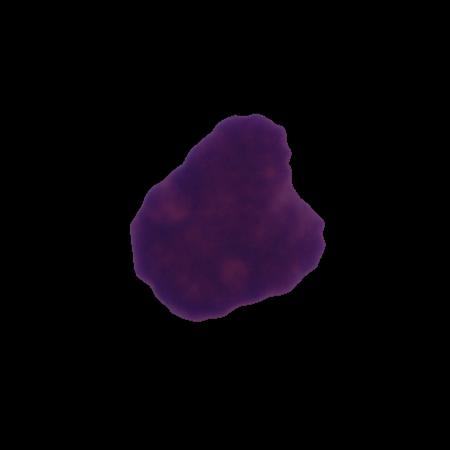
Label: healthy